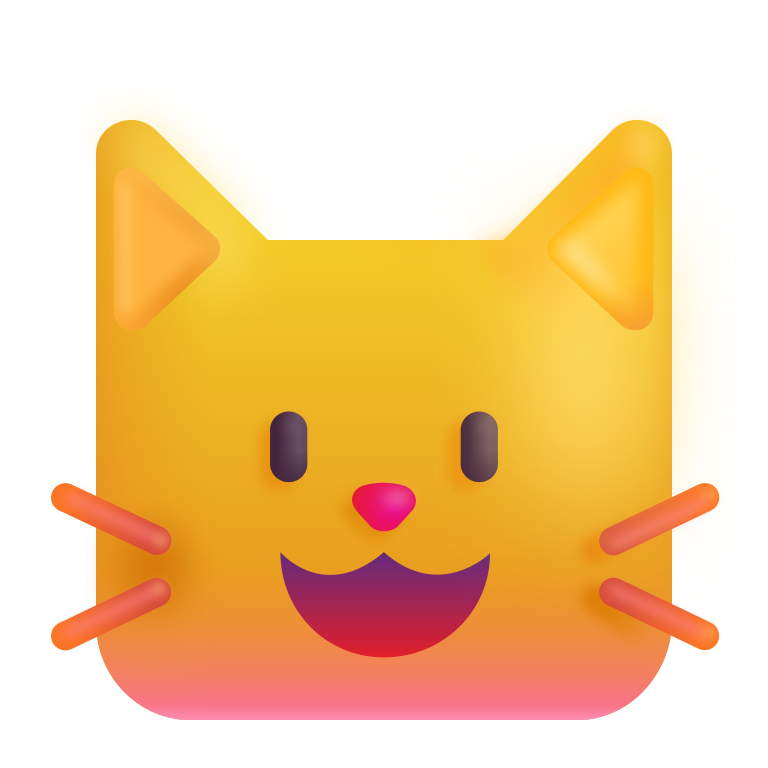
grinning cat color